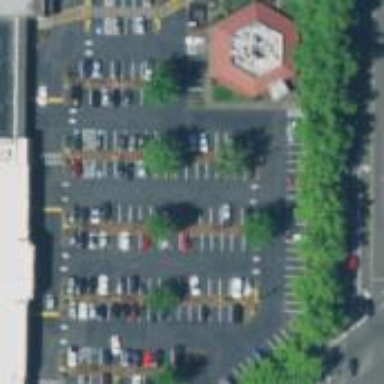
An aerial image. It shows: Trolley bay.